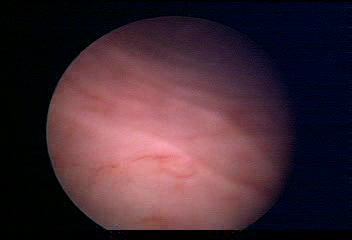
Modality: WLC
Class: Normal mucosa
Bladder cancer association: No